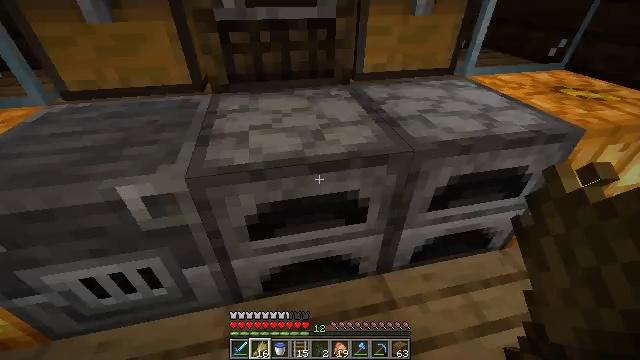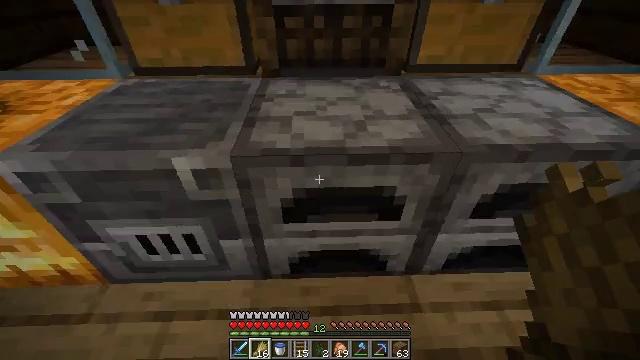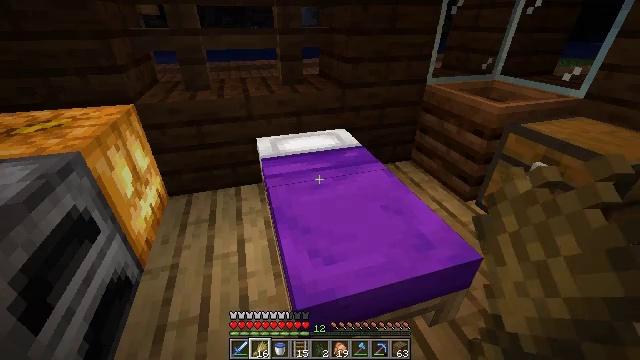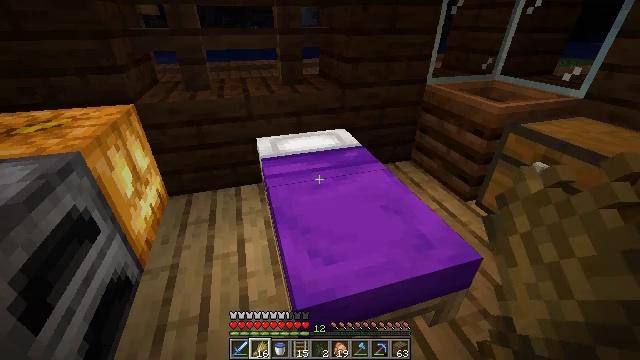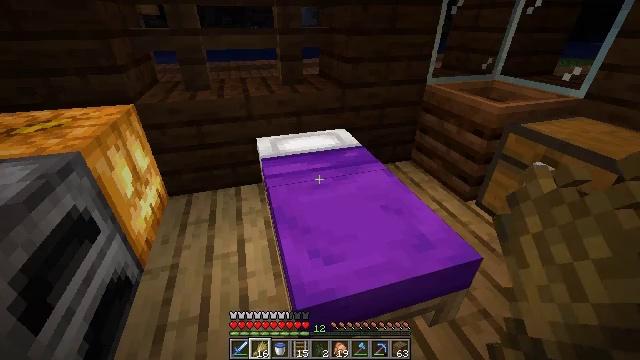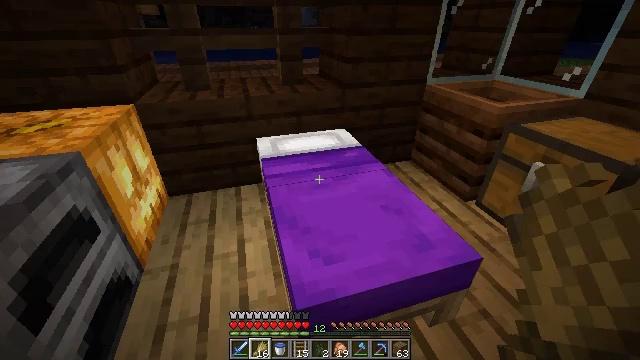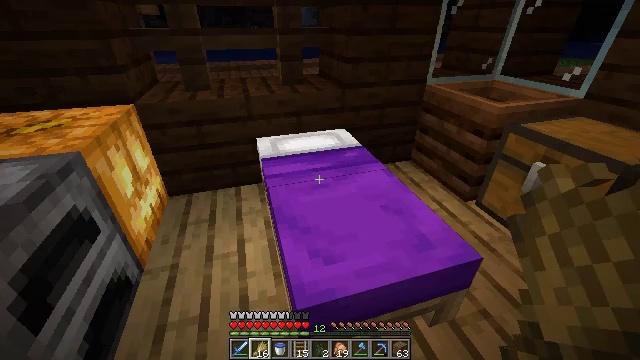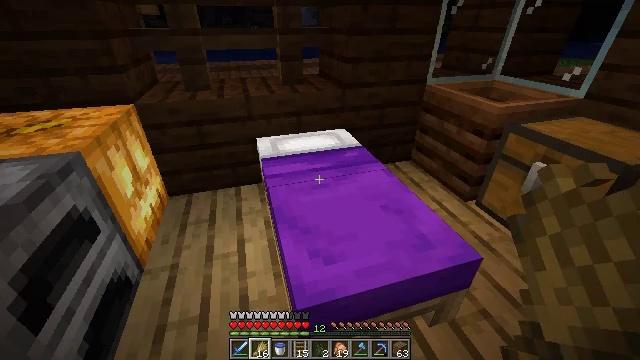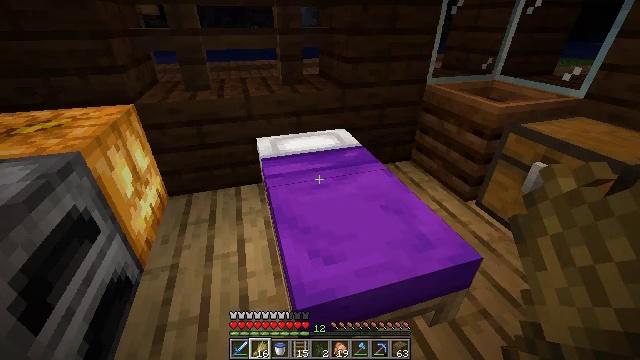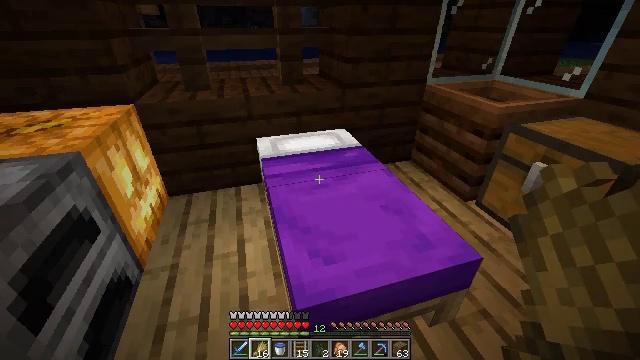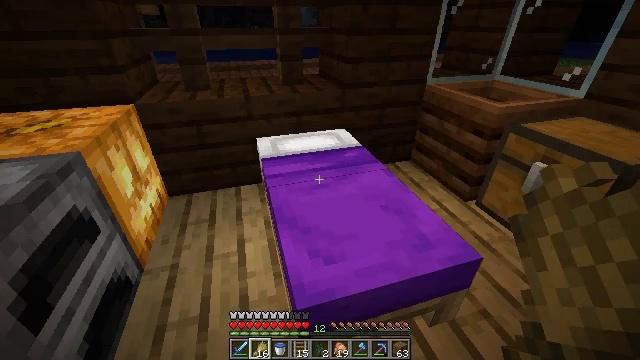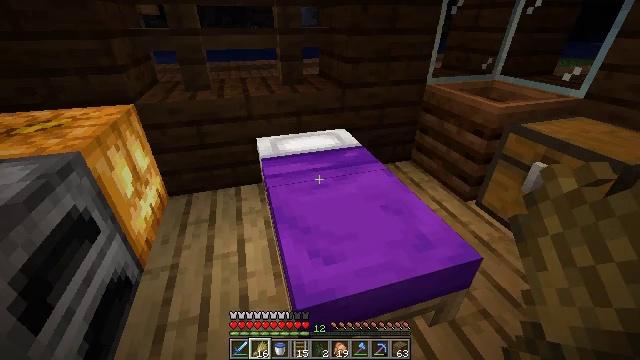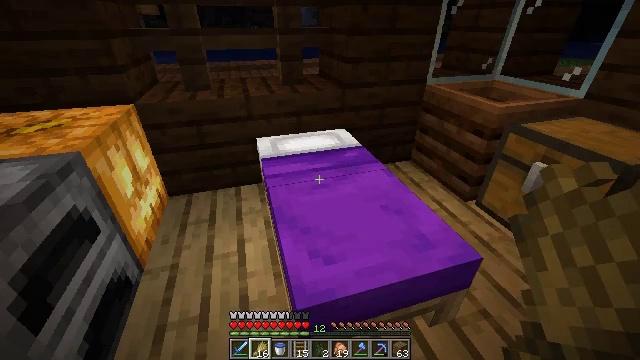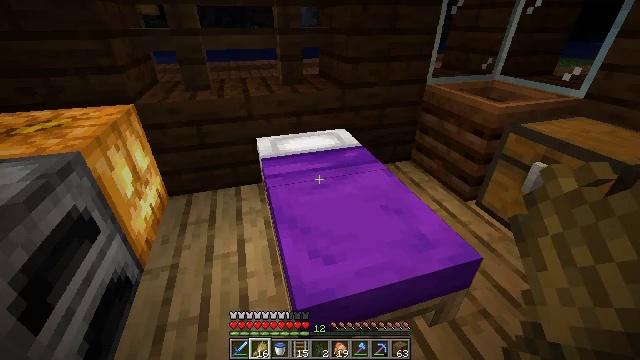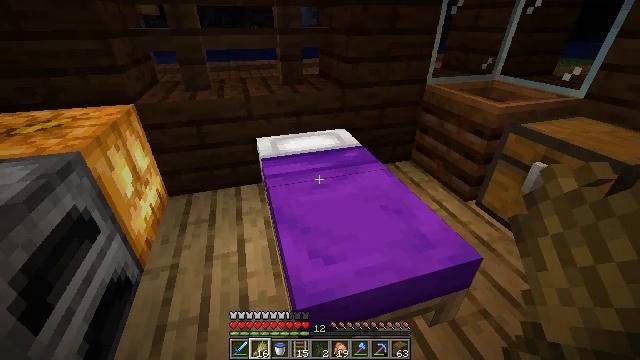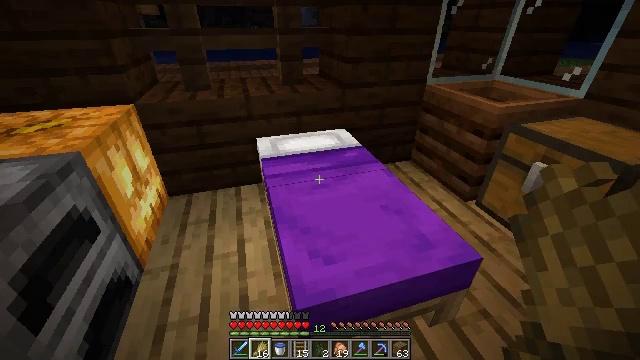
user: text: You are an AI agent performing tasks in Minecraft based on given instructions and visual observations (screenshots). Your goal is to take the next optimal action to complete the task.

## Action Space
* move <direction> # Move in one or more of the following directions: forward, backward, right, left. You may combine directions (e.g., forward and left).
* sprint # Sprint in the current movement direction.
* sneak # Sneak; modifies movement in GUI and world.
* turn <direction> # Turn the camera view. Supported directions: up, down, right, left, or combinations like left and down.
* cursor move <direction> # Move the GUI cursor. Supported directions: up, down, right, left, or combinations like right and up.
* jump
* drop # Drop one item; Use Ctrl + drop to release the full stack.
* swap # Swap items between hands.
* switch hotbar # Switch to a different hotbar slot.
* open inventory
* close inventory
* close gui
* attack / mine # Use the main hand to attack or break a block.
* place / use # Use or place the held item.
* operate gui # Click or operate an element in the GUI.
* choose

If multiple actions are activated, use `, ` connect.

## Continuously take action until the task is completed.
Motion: motion action
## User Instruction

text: Combine resources to make a piston.
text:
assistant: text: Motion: no_op
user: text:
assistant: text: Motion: turn right and up
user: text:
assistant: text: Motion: no_op
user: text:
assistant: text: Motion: no_op
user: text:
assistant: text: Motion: no_op
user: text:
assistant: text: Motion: no_op
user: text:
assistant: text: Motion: no_op
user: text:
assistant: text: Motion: no_op
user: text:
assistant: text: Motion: no_op
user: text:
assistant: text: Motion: no_op
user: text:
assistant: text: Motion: no_op
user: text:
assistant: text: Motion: use / place
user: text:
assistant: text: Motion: use / place
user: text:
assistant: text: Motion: use / place
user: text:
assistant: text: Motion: no_op
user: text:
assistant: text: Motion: no_op
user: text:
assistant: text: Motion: no_op
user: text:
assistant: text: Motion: no_op
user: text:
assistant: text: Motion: open gui
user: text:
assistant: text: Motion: no_op
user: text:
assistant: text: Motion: no_op
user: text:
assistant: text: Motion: no_op
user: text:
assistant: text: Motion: no_op
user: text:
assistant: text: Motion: no_op
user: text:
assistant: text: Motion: no_op
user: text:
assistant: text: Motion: no_op
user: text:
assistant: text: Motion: no_op
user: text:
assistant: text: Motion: no_op
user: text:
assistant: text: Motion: no_op
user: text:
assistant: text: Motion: no_op